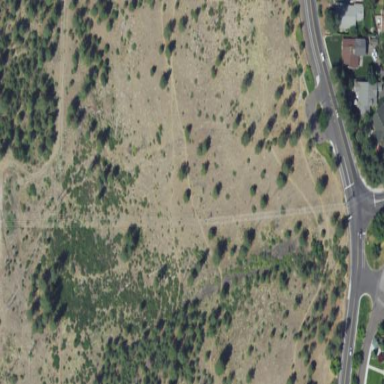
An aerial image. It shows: Area covered in scrub vegetation.